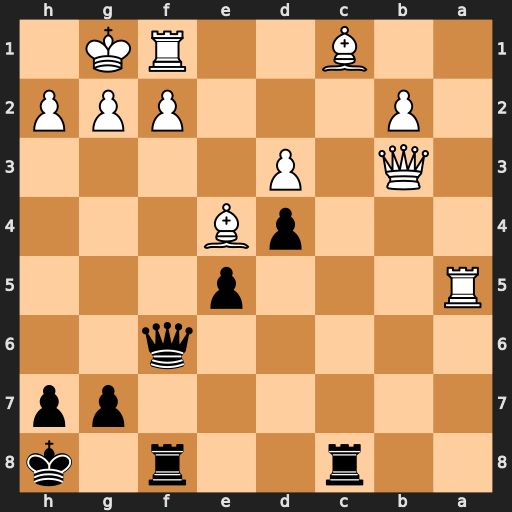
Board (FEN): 2r2r1k/6pp/5q2/R3p3/3pB3/1Q1P4/1P3PPP/2B2RK1
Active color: b
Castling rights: -
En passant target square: -
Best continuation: Qxf2+ Rxf2 Rxc1+ Qd1 Rxd1+ Rf1 Rdxf1#